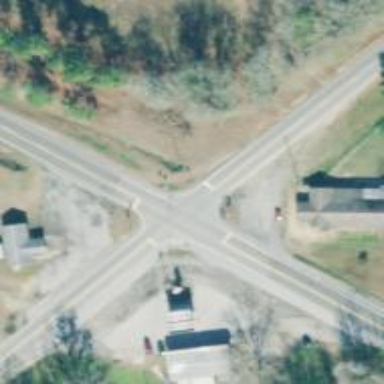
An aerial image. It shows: Stop road.